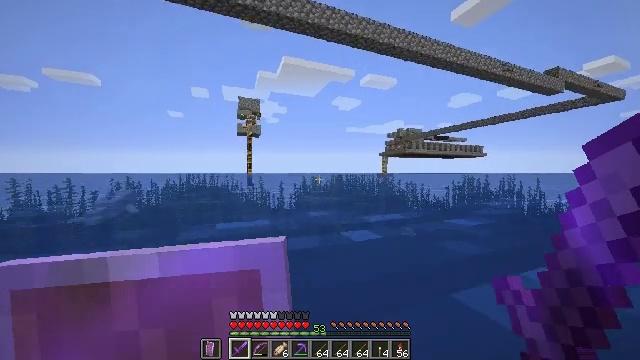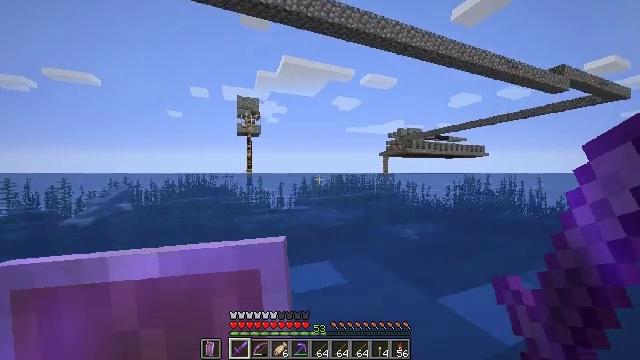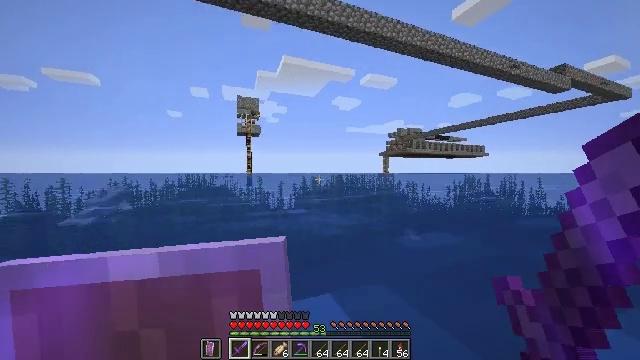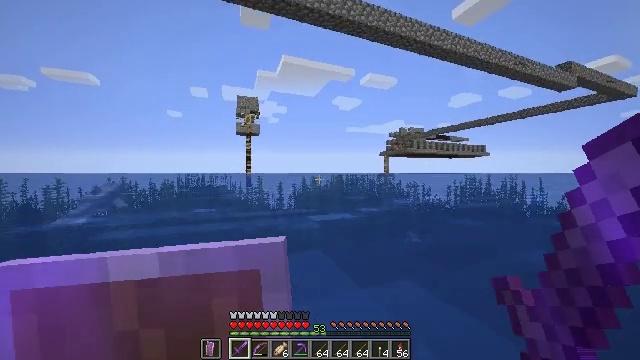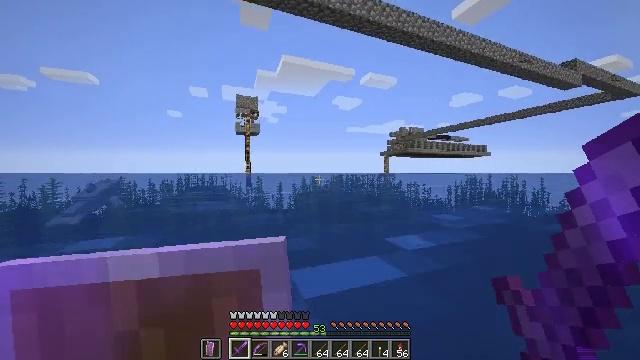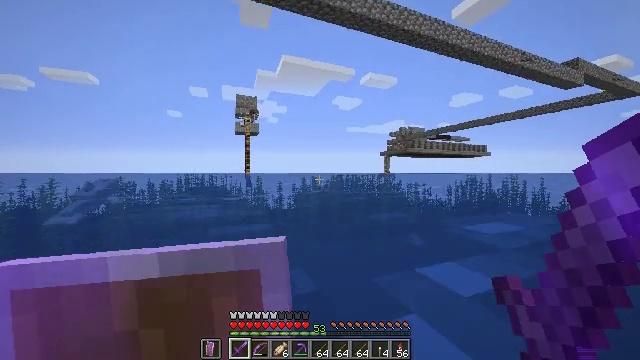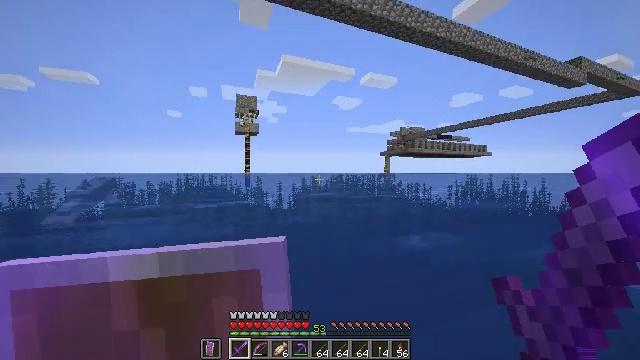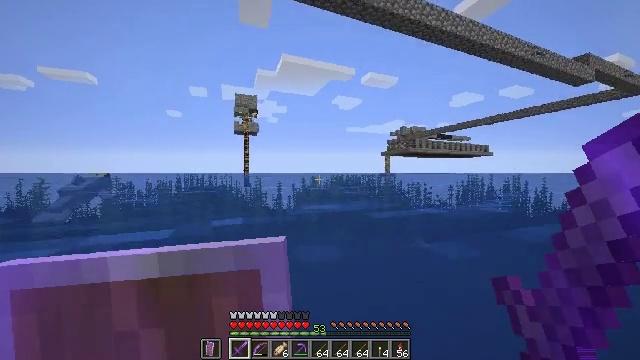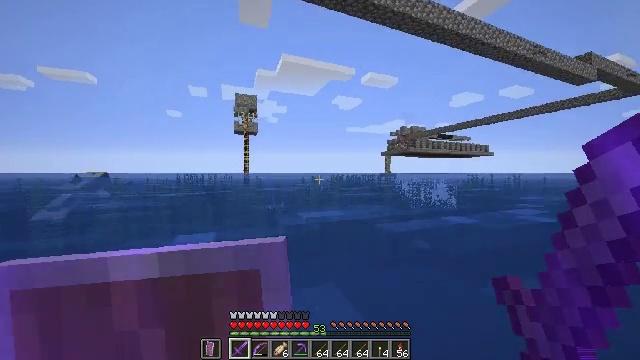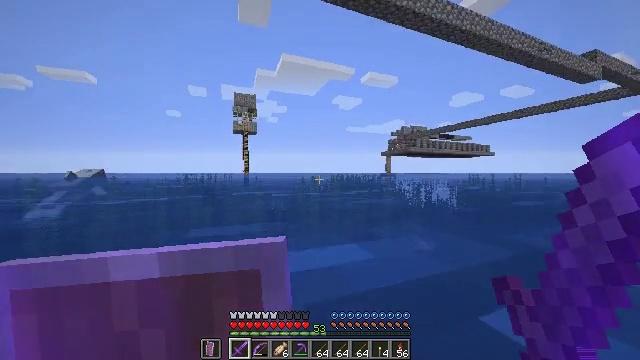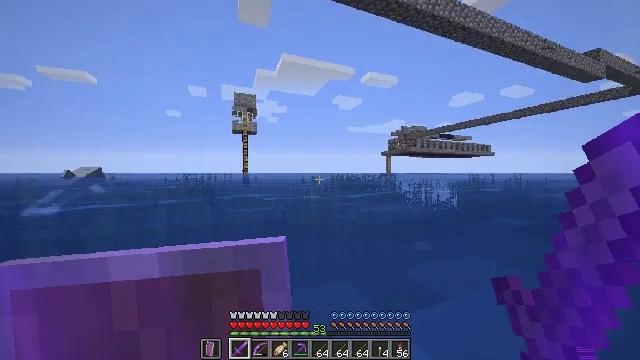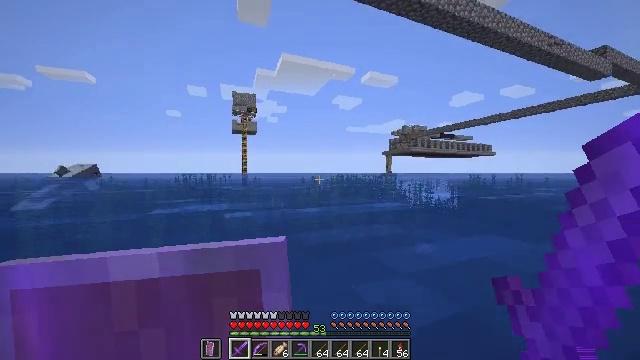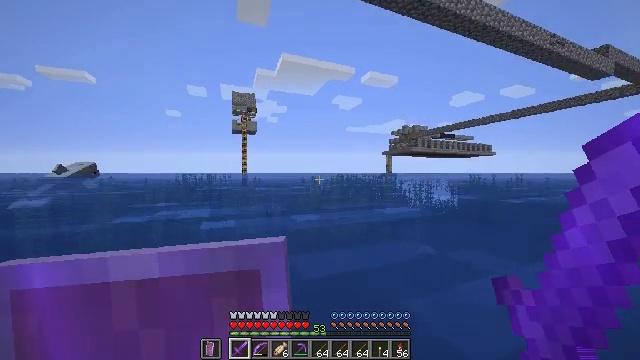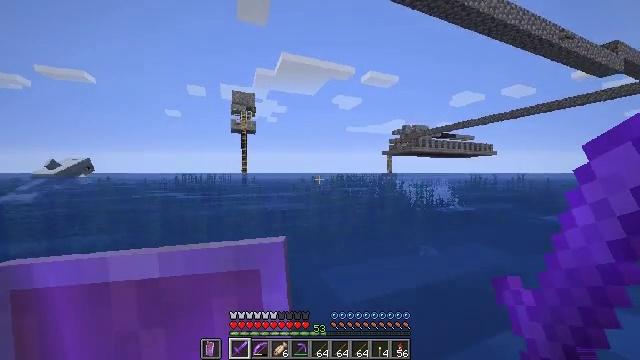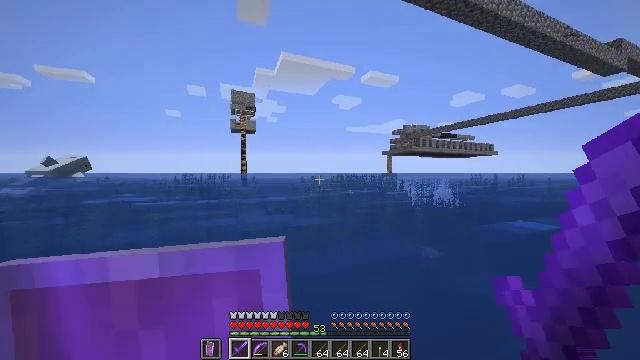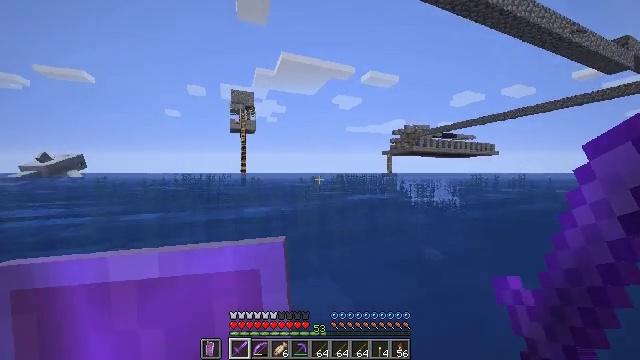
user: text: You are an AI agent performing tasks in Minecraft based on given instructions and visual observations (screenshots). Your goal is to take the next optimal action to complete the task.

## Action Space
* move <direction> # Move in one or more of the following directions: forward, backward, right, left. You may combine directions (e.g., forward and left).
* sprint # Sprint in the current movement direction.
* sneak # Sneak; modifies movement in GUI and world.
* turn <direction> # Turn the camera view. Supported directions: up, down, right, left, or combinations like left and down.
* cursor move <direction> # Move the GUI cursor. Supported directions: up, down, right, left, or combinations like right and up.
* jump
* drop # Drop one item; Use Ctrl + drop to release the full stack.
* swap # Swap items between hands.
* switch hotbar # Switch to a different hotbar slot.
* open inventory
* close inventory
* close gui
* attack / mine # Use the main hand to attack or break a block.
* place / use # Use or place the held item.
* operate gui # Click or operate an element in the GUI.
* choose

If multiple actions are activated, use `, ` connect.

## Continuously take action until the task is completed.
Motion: motion action
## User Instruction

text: craft item air
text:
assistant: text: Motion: move forward, sprint
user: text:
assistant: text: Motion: move forward, sprint
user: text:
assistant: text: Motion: move forward, sprint
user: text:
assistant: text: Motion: move forward, sprint
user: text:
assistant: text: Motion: move forward, sprint
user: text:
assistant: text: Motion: move forward, sprint
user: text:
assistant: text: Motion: move forward, sprint
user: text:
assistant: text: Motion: move forward, sprint
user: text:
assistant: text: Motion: move forward, sprint
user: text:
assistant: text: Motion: move forward, sprint
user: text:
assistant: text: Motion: move forward, sprint
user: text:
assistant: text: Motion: move forward, sprint
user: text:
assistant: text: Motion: move forward, sprint
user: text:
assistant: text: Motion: move forward, sprint
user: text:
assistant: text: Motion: move forward, sprint
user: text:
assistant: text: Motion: move forward, sprint
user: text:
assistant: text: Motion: move forward, sprint
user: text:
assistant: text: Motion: move forward, sprint
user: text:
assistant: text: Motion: move forward, sprint
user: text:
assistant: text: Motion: move forward, sprint
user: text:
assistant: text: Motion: move forward, sprint
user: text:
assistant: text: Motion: move forward, sprint
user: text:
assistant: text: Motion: move forward, sprint
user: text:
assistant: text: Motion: move forward, sprint
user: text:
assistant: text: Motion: move forward, sprint
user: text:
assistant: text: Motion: move forward, sprint
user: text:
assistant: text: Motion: move forward, sprint
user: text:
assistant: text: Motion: move forward, sprint
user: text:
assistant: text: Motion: move forward, sprint
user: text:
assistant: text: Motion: move forward, sprint